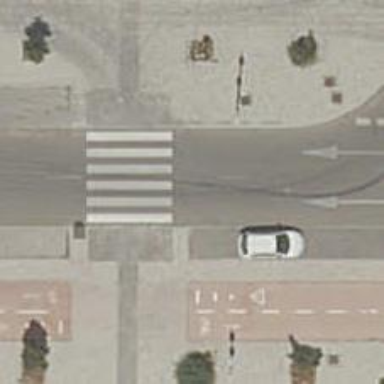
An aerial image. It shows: Uncontrolled crossing on the road.